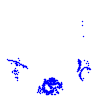
Particle: proton